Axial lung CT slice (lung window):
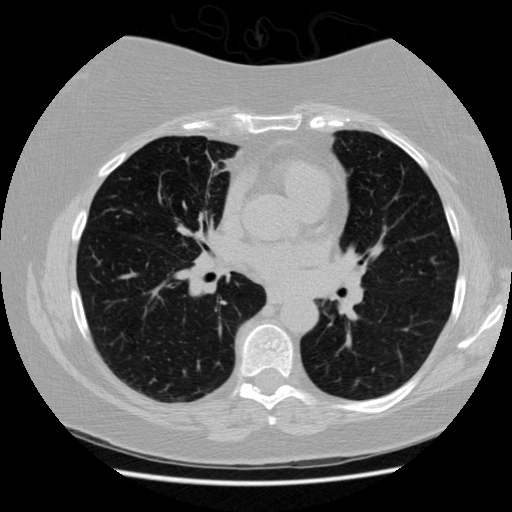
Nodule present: no